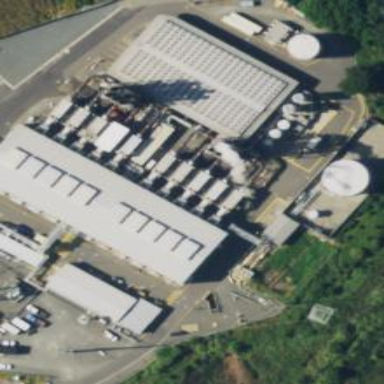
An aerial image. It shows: Gas-powered generator.